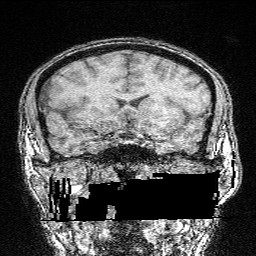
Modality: FLASH
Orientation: sagittal
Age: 30
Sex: male